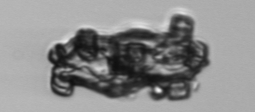
Label: Delphineis